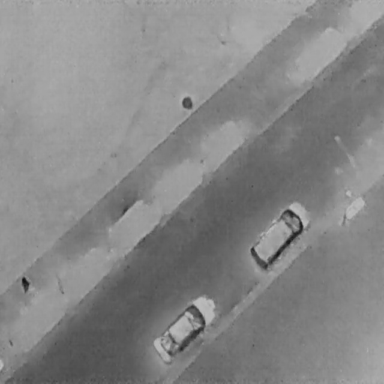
There are three objects shown in the infrared image, including a Person, and two Cars.